Question: My computer (i5-6500 3.2 GHZ, 8 GB RAM) takes a long time: something like 10 minutes (havent yet measured exactly).
i currently have to
1. read 400 images. (*.gif format, should all be b&w, resolution of approx. 200*400 px.) (3520 images in total)
2. i want to "add" all images "cell-wise".
here is how im doing it at the moment: Read image with 'raster' than turn it into 'matrix', then 'sum' it.
'''
library(rgdal)
library(raster)
library(magrittr)
oldPic <- raster("initalImage.gif") %>% as.matrix
for (pat_IND in currSide) {
newPic <- raster(pat_IND) %>% as.matrix
oldPic <- oldPic + newPic
}
'''
This takes for ever. I used 'caTools::read.gif()' which was even much slower. Do i have a bottle neck in my code? Is there a faster implementation?
# Edit: Image Properties
<URL>
i use "no dither", mono palette (b&w).
# Edit2
i want to add the images pixel-wise. Lets take pic A and pic B.
A + B = C. If A(1,1) = 1 and B(1,1) = 1, C(1,1) should be 2. Its a simple matrix addition.
test image:

1. reading with raster takes 0.<PHONE> secs
2. reading with raster + as.matrix takes: 0.201 secs
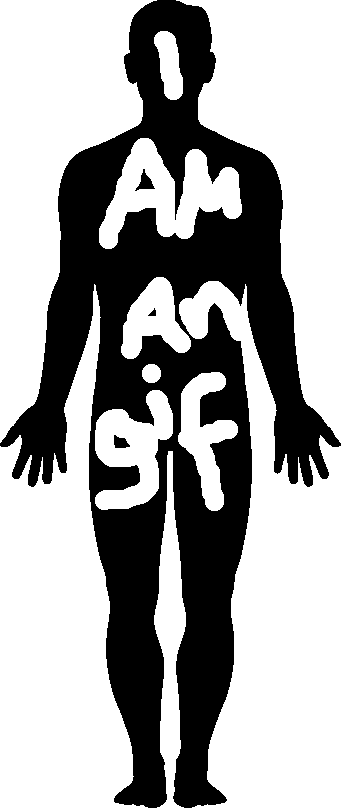
Answer: you need to measure... without any sample image is hard to say and we can only guess. You need to take into account that loading/decoding take time in milliseconds and encoding of can be time consuming even '200 ms'. Depends on kind of encoding. To speed up encoding you can:
1. use single global palette + dithering GIF is 8 bpp and JPG is 24 bpp so your encoder needs to do the transformation. That is called color quantization and is the most expensive operation while encoding which can take even ~200 ms per frame on average PC machine in well optimized C++ code. for more info see: Effective gif/image color quantization? To remedy this you can use single palette dedicated to dithering (like default VGA or use some WEB palette they have the same purpose) and use dithering with is much much faster. See: simple and fast Dithering btw if you need to preserve colors take a look at this: Images lose quality after saving as GIF So try to find out how to configure your encoder to force dithering instead of color quantization based on K-means or similar ....
2. limit encoding dictionary to less then 4096 The encoding/decoding is based on creating dictionary and encoding need to search it more than once on per pixel basis. So lovering its size to 1024 gets significant boost to speed. Of coarse you need to access to encoding code to change this unless this can be configured somehow in it... The compression will be decreased by this however and more clear codes will be present in the stream.
3. use multi-threading you can fully parallelize this and encode with each core present in your system.
I strongly recommend you to measure how long it take to encode single frame of . If you take advantage on both bullets then I estimate you can get near times around '~5 ms' per frame with dithering and '~60 ms' per frame with fast quantization. So with '3520' frames it would take around '17.6' or '211.2' seconds just to encode so add the file memory and manipulation and take into account all is heavily guessed/estimated as you did not provide sample data. And divide by number of cores if you use '+/-' shared disc access waits.